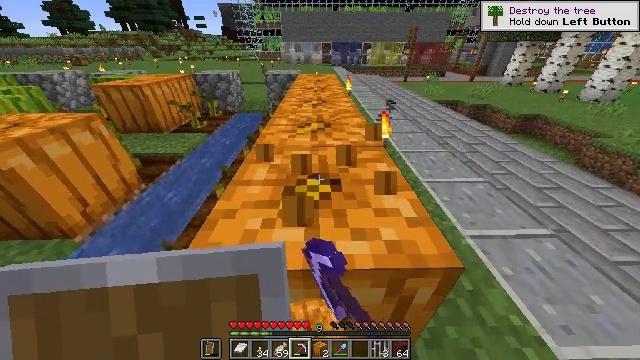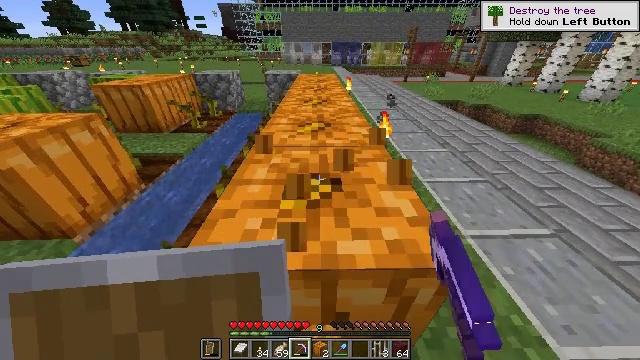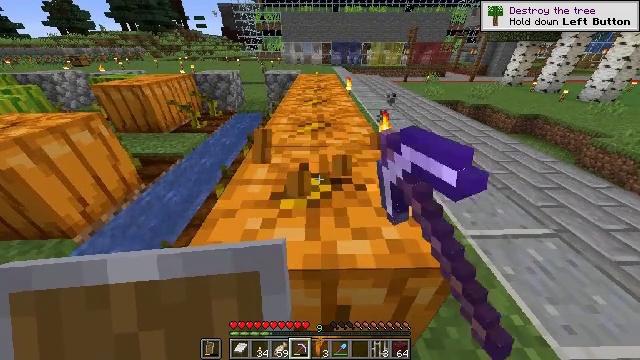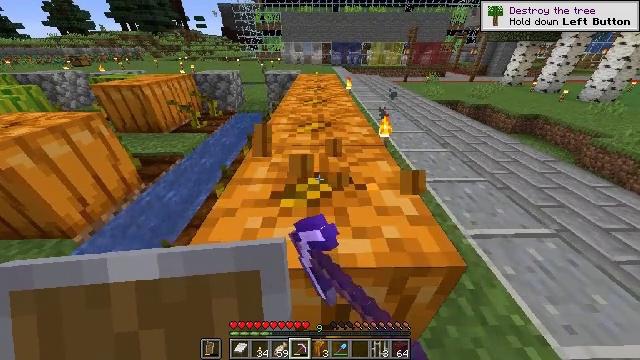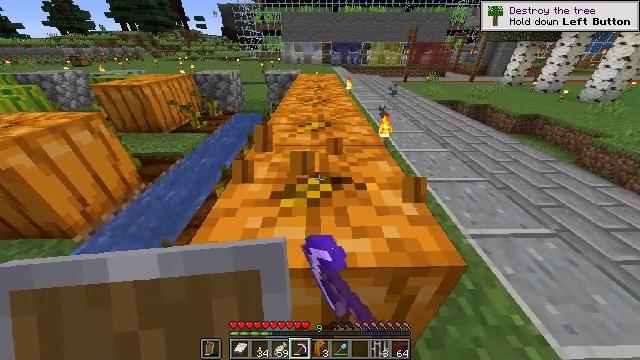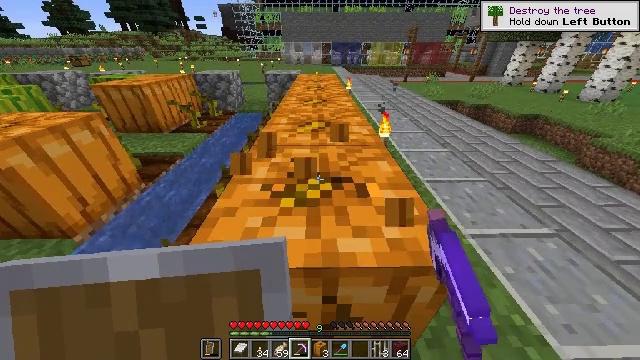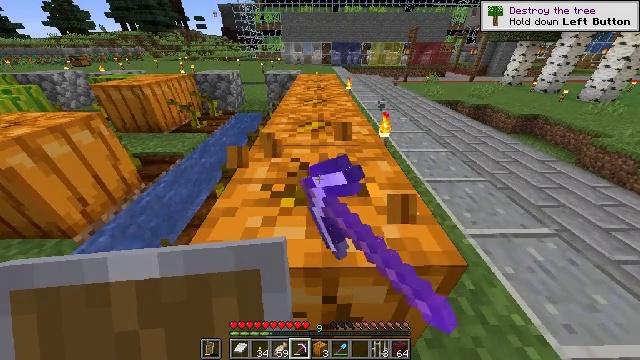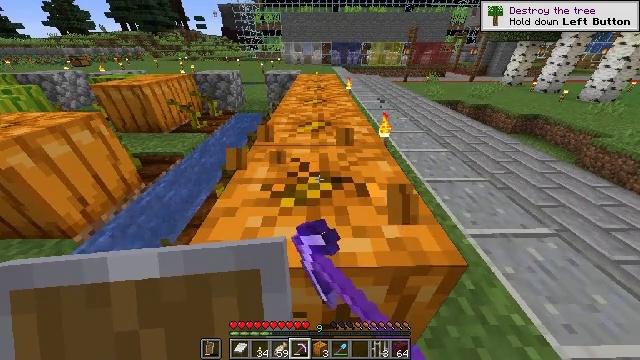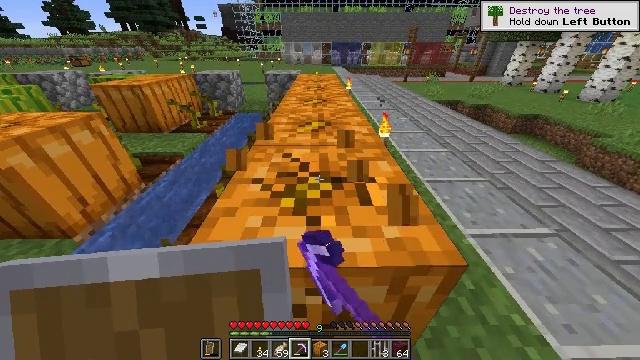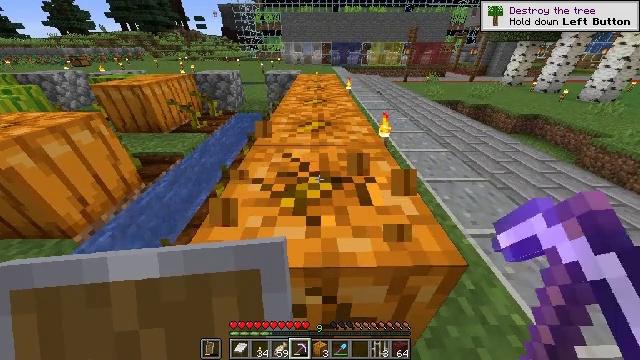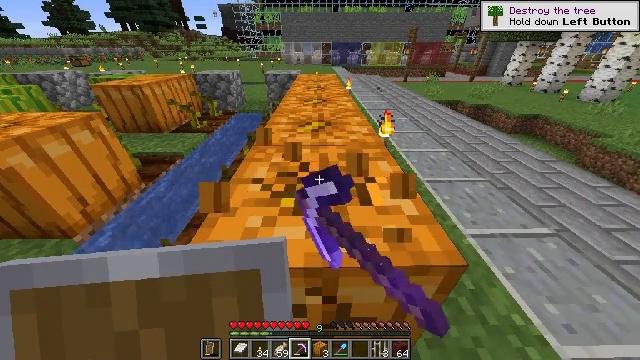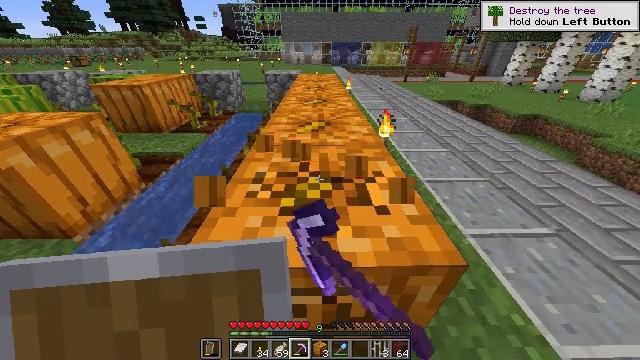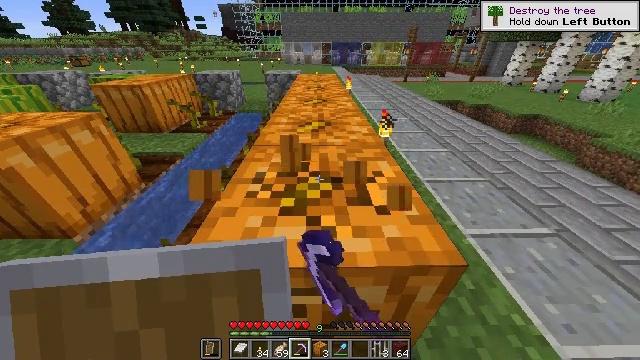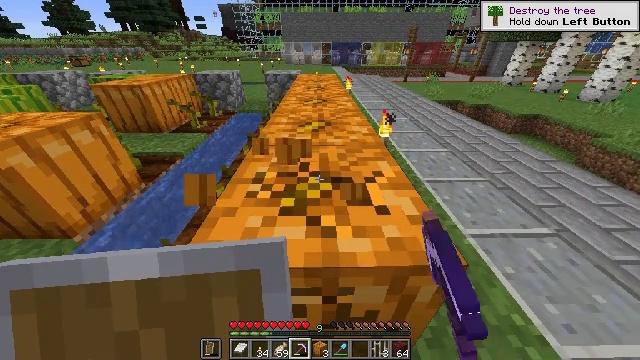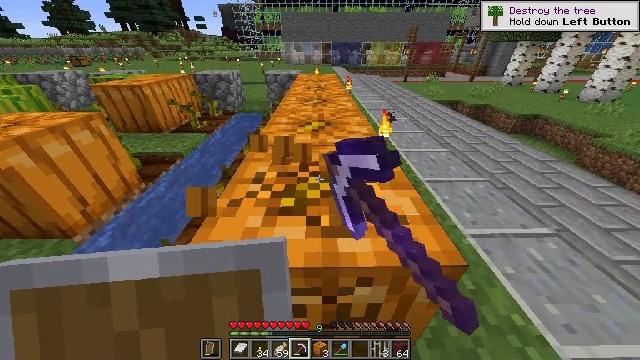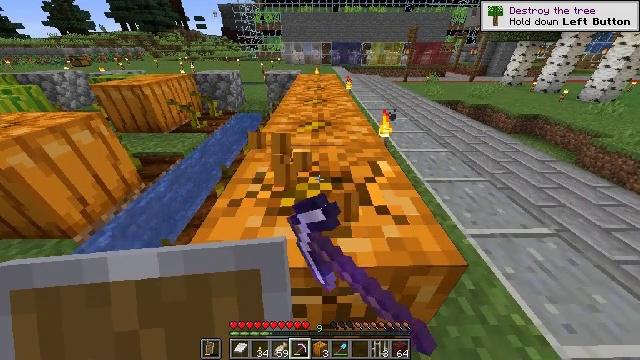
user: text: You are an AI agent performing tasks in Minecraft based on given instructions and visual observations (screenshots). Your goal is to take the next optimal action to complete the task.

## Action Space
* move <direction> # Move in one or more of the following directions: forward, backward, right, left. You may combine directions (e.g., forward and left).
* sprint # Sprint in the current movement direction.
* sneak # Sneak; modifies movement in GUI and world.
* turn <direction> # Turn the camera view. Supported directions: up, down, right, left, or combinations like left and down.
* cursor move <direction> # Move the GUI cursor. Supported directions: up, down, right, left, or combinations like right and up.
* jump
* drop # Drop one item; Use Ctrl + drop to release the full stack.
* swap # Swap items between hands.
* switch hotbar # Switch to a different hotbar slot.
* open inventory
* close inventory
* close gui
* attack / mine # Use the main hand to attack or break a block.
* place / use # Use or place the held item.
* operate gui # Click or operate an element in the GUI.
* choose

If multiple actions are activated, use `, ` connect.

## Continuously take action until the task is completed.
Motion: motion action
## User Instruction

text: Break the pumpkin to collect it.
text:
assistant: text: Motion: attack / mine
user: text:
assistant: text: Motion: attack / mine
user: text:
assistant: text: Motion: attack / mine
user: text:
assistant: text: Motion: attack / mine
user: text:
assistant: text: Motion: attack / mine
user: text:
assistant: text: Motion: attack / mine
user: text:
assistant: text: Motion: attack / mine
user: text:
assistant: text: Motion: attack / mine
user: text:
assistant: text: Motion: attack / mine
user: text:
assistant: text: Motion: attack / mine
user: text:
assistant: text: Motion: attack / mine
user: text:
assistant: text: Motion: attack / mine
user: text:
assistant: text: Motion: attack / mine
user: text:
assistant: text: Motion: attack / mine
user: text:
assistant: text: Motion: attack / mine
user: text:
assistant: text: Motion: attack / mine
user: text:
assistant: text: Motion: attack / mine
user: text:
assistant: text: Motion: attack / mine
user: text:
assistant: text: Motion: attack / mine
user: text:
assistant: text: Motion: attack / mine
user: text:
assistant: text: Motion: attack / mine
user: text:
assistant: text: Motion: attack / mine
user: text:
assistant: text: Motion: attack / mine
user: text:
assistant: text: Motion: attack / mine
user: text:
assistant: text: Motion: attack / mine
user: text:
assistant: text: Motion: attack / mine
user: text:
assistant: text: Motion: attack / mine
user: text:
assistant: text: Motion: attack / mine
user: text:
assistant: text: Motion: move forward, attack / mine
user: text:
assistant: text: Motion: move forward, attack / mine